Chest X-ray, AP view. Patient: 32 years old, sex M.
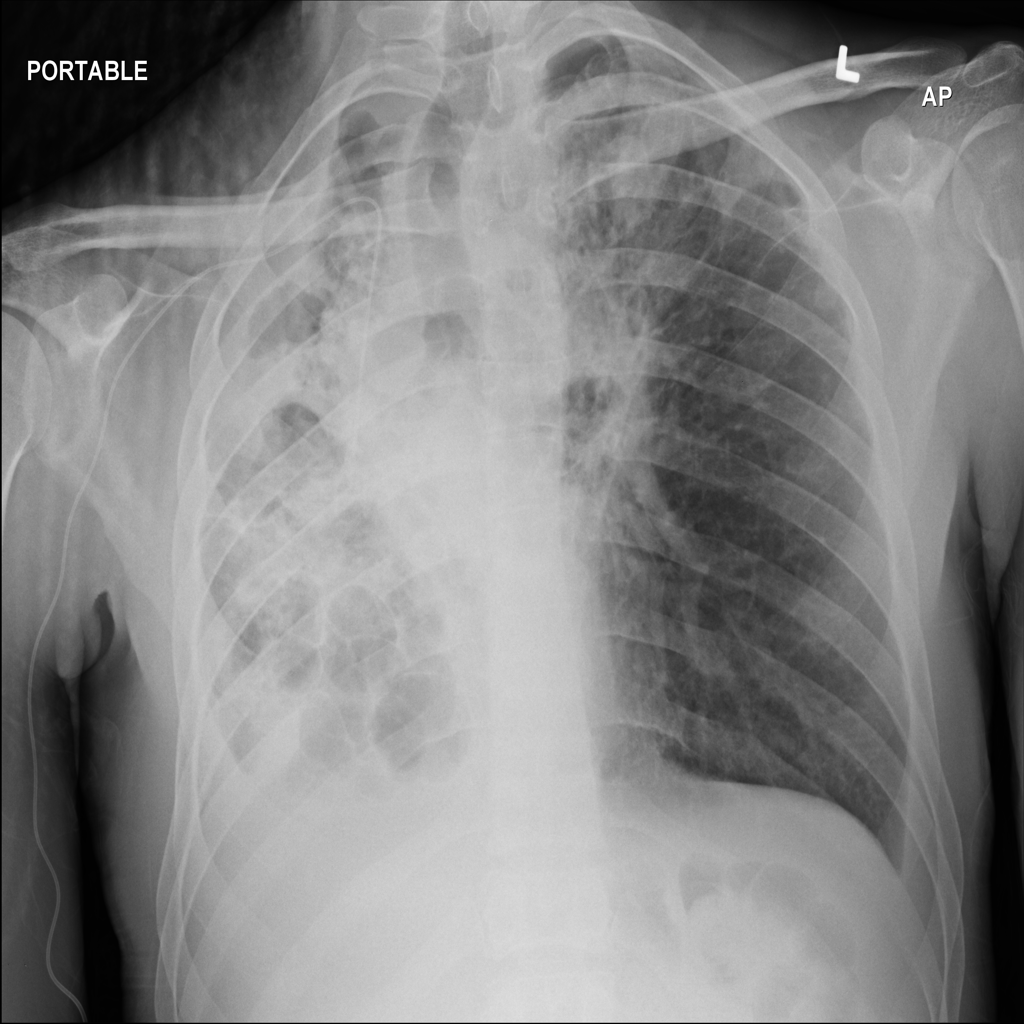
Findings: Nodule, Pneumothorax